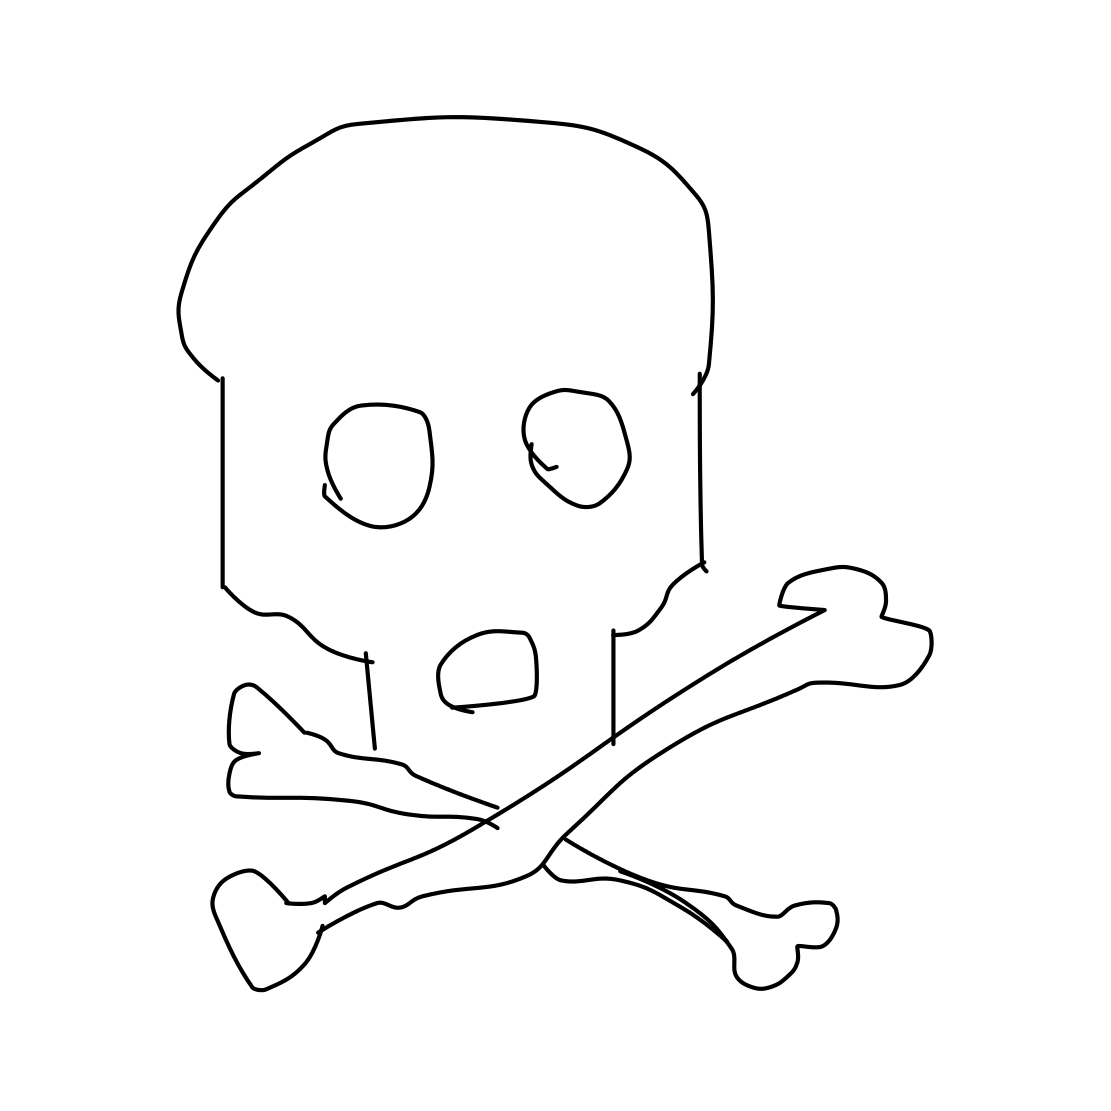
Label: skull